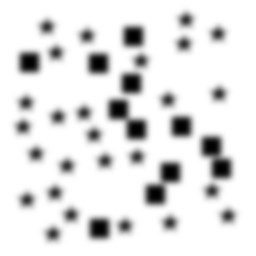
Squares: 12
Triangles: 0
Stars: 26
Total shapes: 38